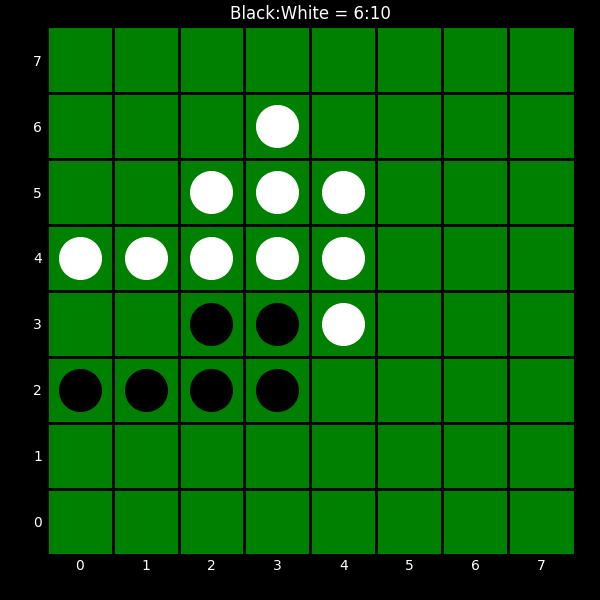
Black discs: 6
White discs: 10